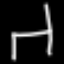
Label: chair